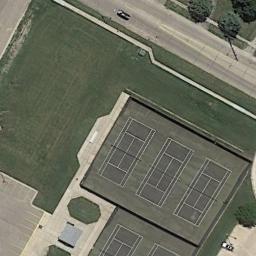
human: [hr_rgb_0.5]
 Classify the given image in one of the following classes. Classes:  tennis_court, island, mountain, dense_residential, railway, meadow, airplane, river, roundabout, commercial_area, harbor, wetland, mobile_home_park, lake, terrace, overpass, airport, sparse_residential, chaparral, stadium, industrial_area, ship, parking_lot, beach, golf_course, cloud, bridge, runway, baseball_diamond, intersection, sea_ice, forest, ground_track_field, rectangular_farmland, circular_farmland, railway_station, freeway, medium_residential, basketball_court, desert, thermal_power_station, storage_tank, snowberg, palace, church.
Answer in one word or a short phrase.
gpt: tennis_court